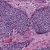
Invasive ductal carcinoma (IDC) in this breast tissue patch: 0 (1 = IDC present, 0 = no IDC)